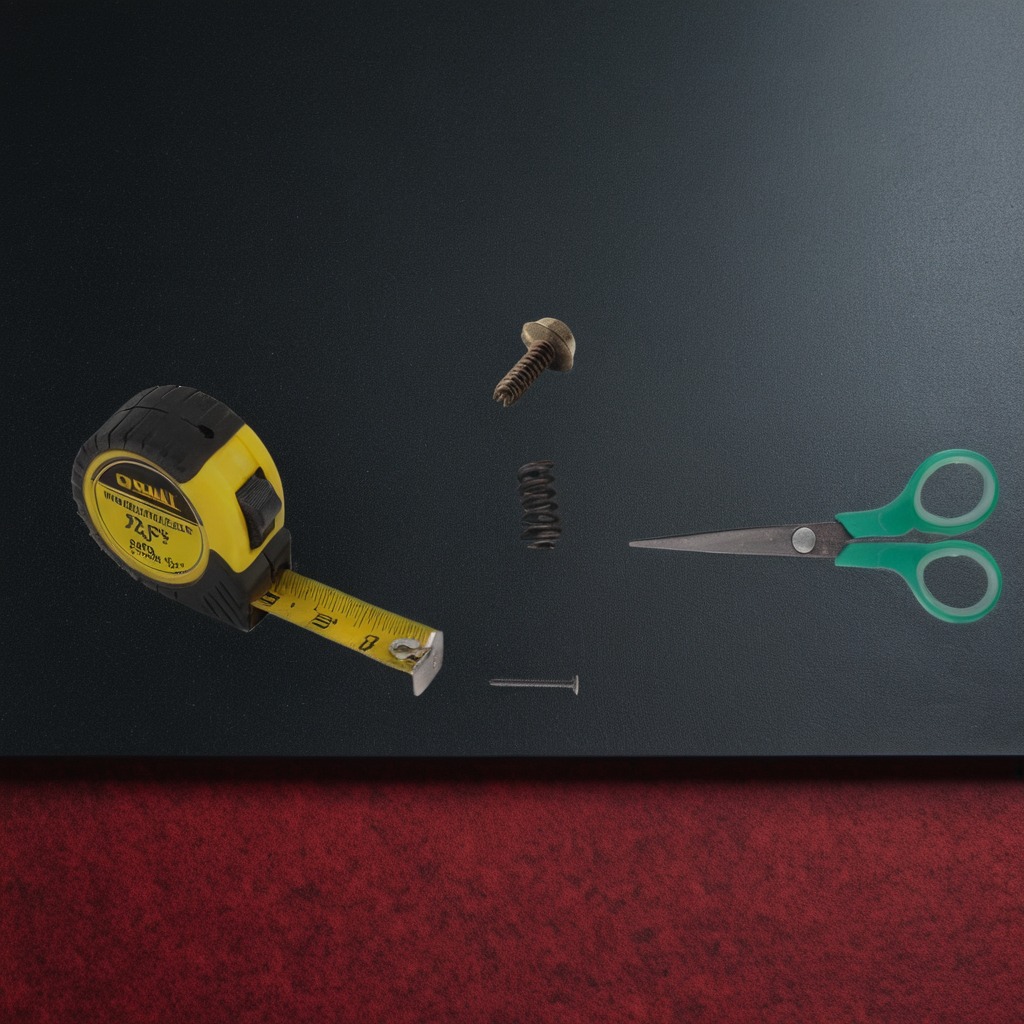
A measuring tape, a metal machine screw, an iron nail, a coiled metal spring, and a pair of scissors are lying on the granite tabletop.